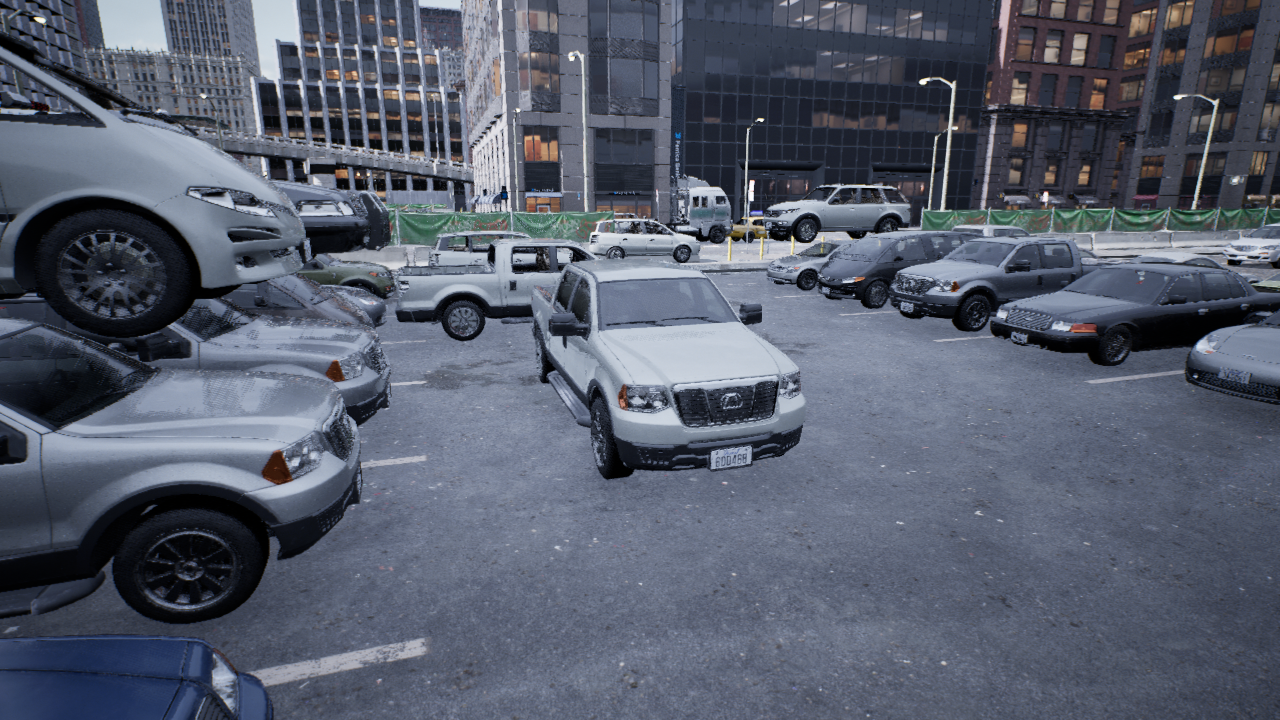
Venue: arterial
Lighting: overcast
Vehicle rig: pickup